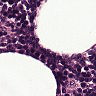
Metastatic tissue present: no